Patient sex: M
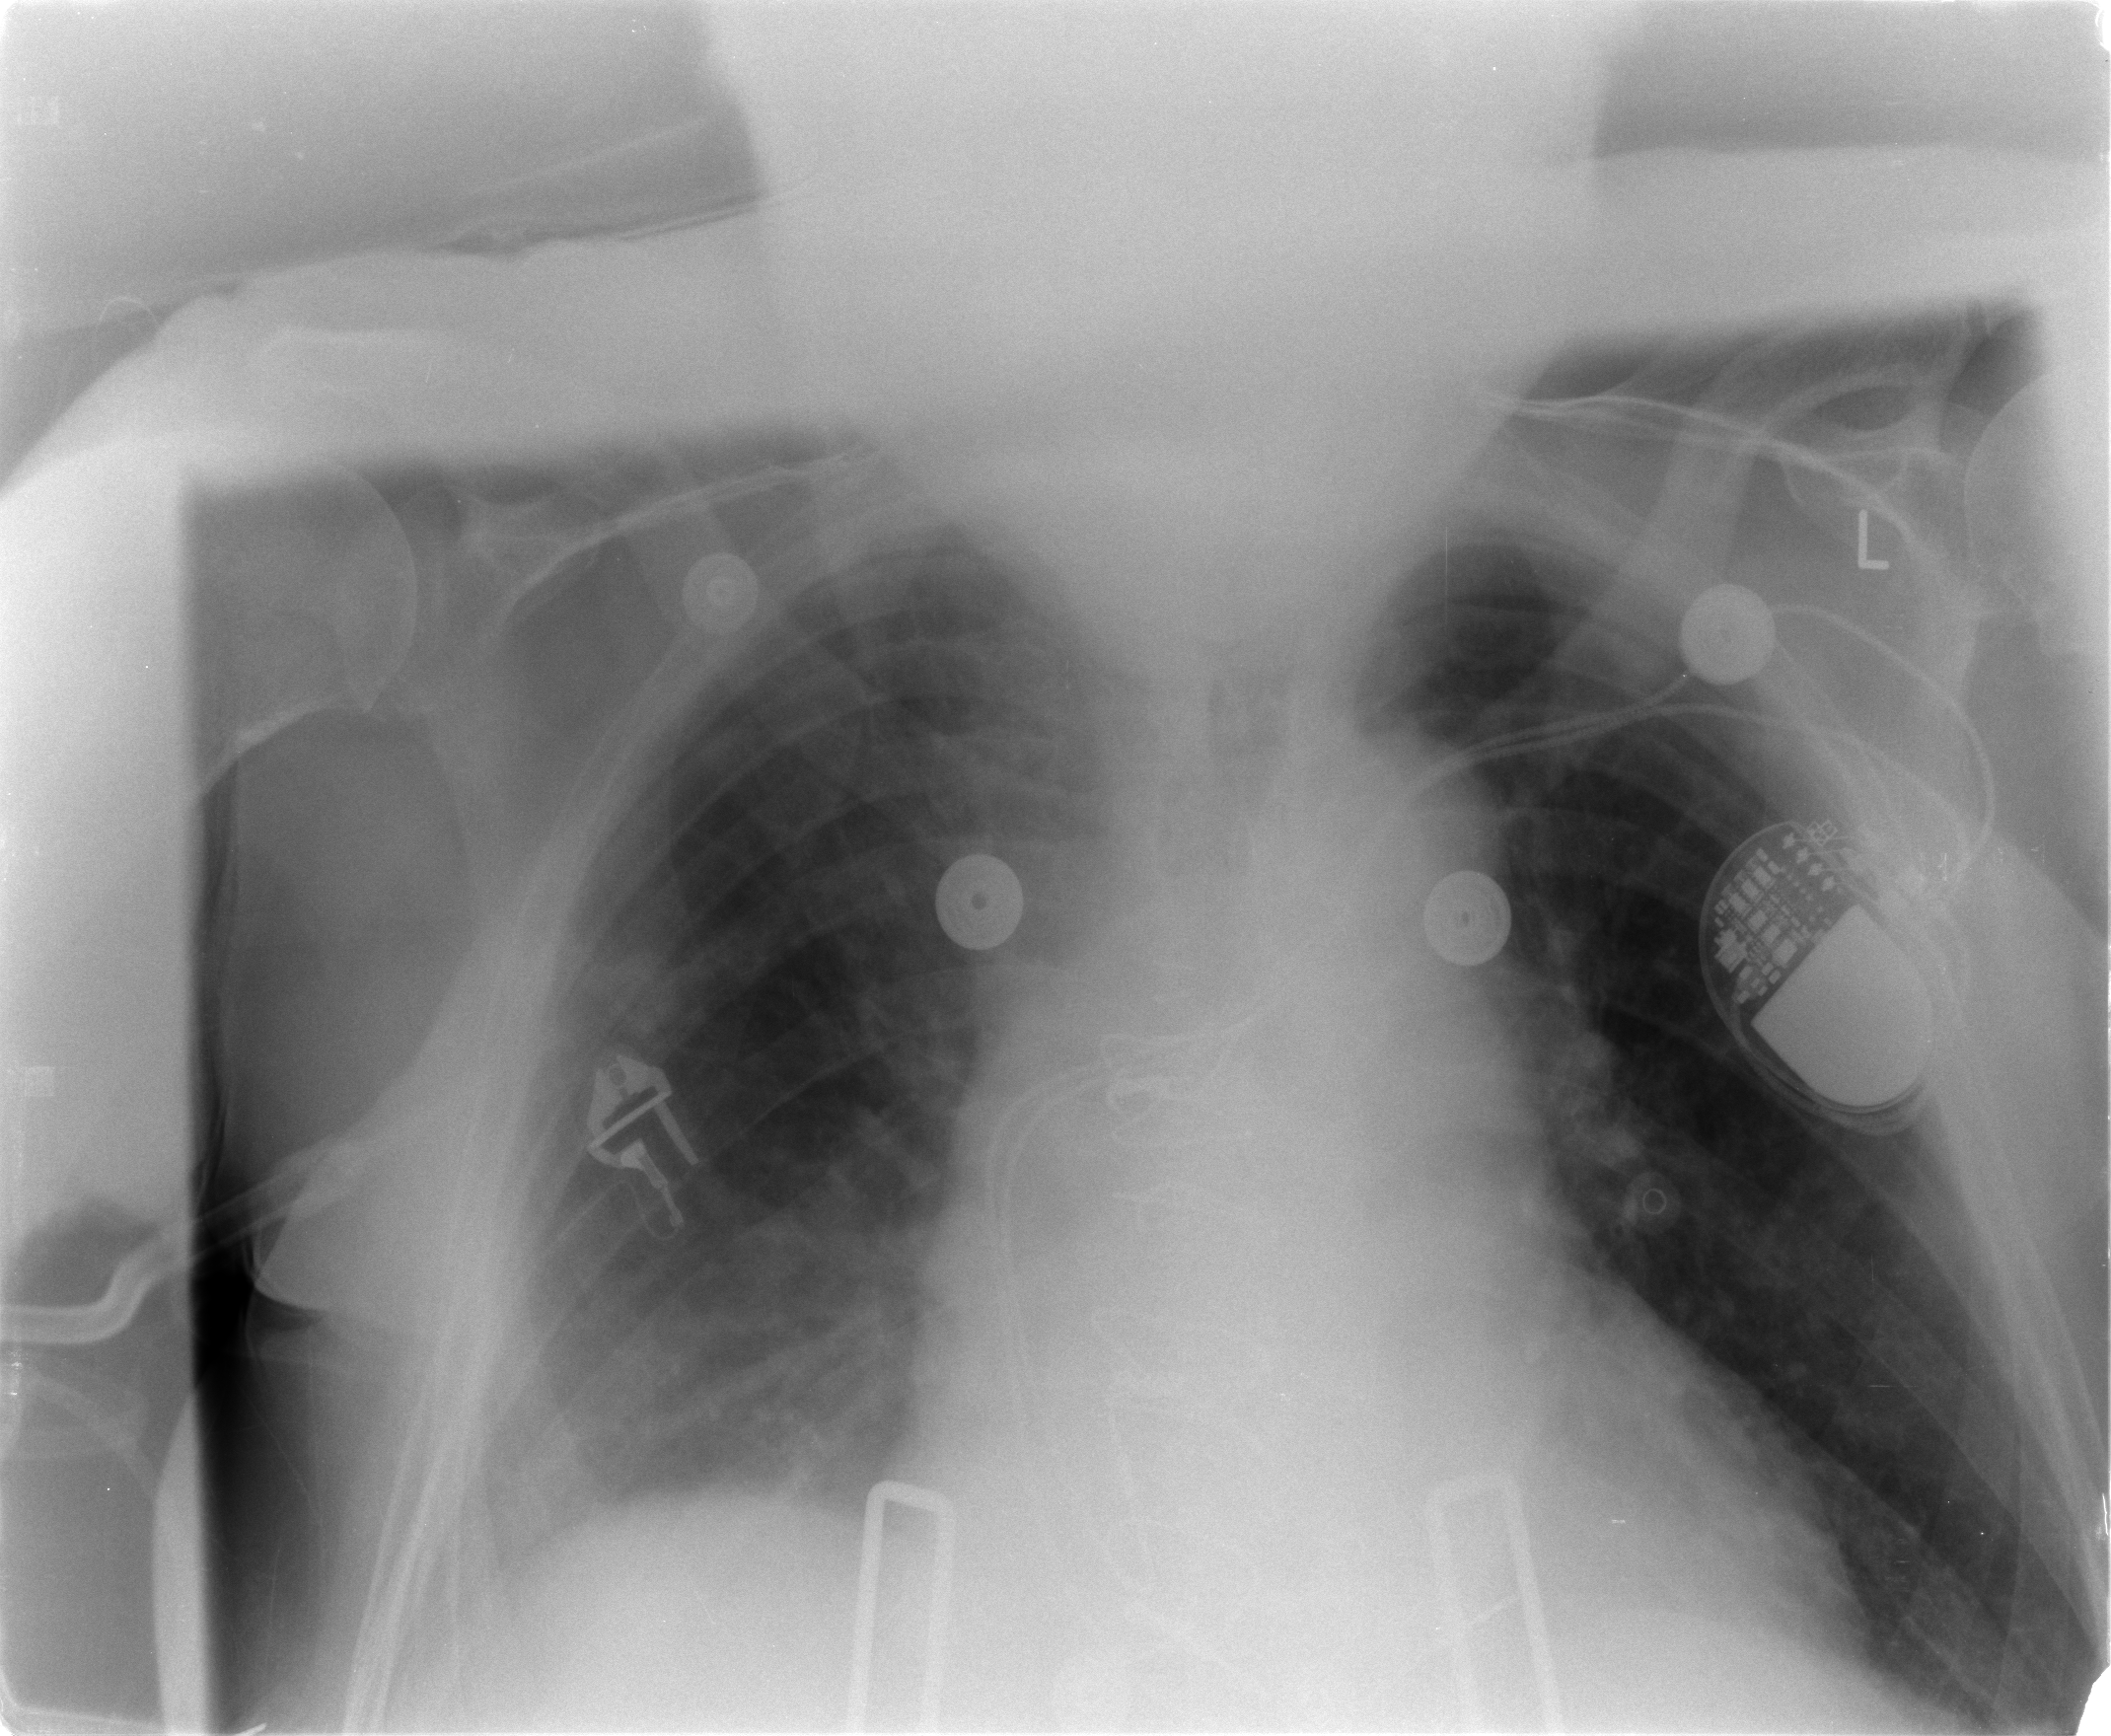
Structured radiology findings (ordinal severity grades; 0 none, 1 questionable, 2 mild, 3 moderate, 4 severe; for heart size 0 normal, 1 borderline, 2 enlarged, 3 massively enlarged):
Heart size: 2
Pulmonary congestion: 2
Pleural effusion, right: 2
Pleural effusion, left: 0
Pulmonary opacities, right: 0
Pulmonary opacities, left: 0
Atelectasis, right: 2
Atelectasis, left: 2